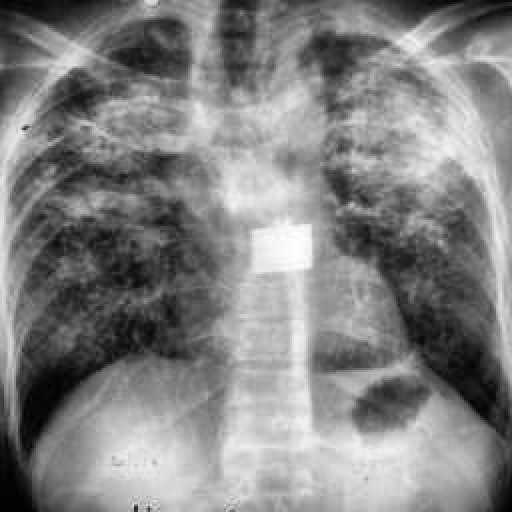
Finding: TUBERCULOSIS